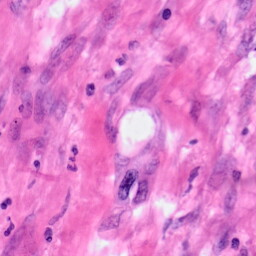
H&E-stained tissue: Pancreatic